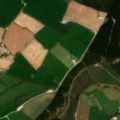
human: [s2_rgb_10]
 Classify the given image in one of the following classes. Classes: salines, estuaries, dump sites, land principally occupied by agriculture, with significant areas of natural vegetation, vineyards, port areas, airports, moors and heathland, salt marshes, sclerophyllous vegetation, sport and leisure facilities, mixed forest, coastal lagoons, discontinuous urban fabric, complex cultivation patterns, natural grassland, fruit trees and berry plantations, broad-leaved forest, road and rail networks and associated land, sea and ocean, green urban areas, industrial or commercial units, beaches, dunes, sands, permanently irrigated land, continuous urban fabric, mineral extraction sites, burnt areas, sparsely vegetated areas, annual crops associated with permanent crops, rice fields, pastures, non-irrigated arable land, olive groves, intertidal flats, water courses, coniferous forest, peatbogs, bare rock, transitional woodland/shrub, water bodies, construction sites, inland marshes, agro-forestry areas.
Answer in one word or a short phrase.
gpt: non-irrigated arable land, pastures, coniferous forest